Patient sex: M
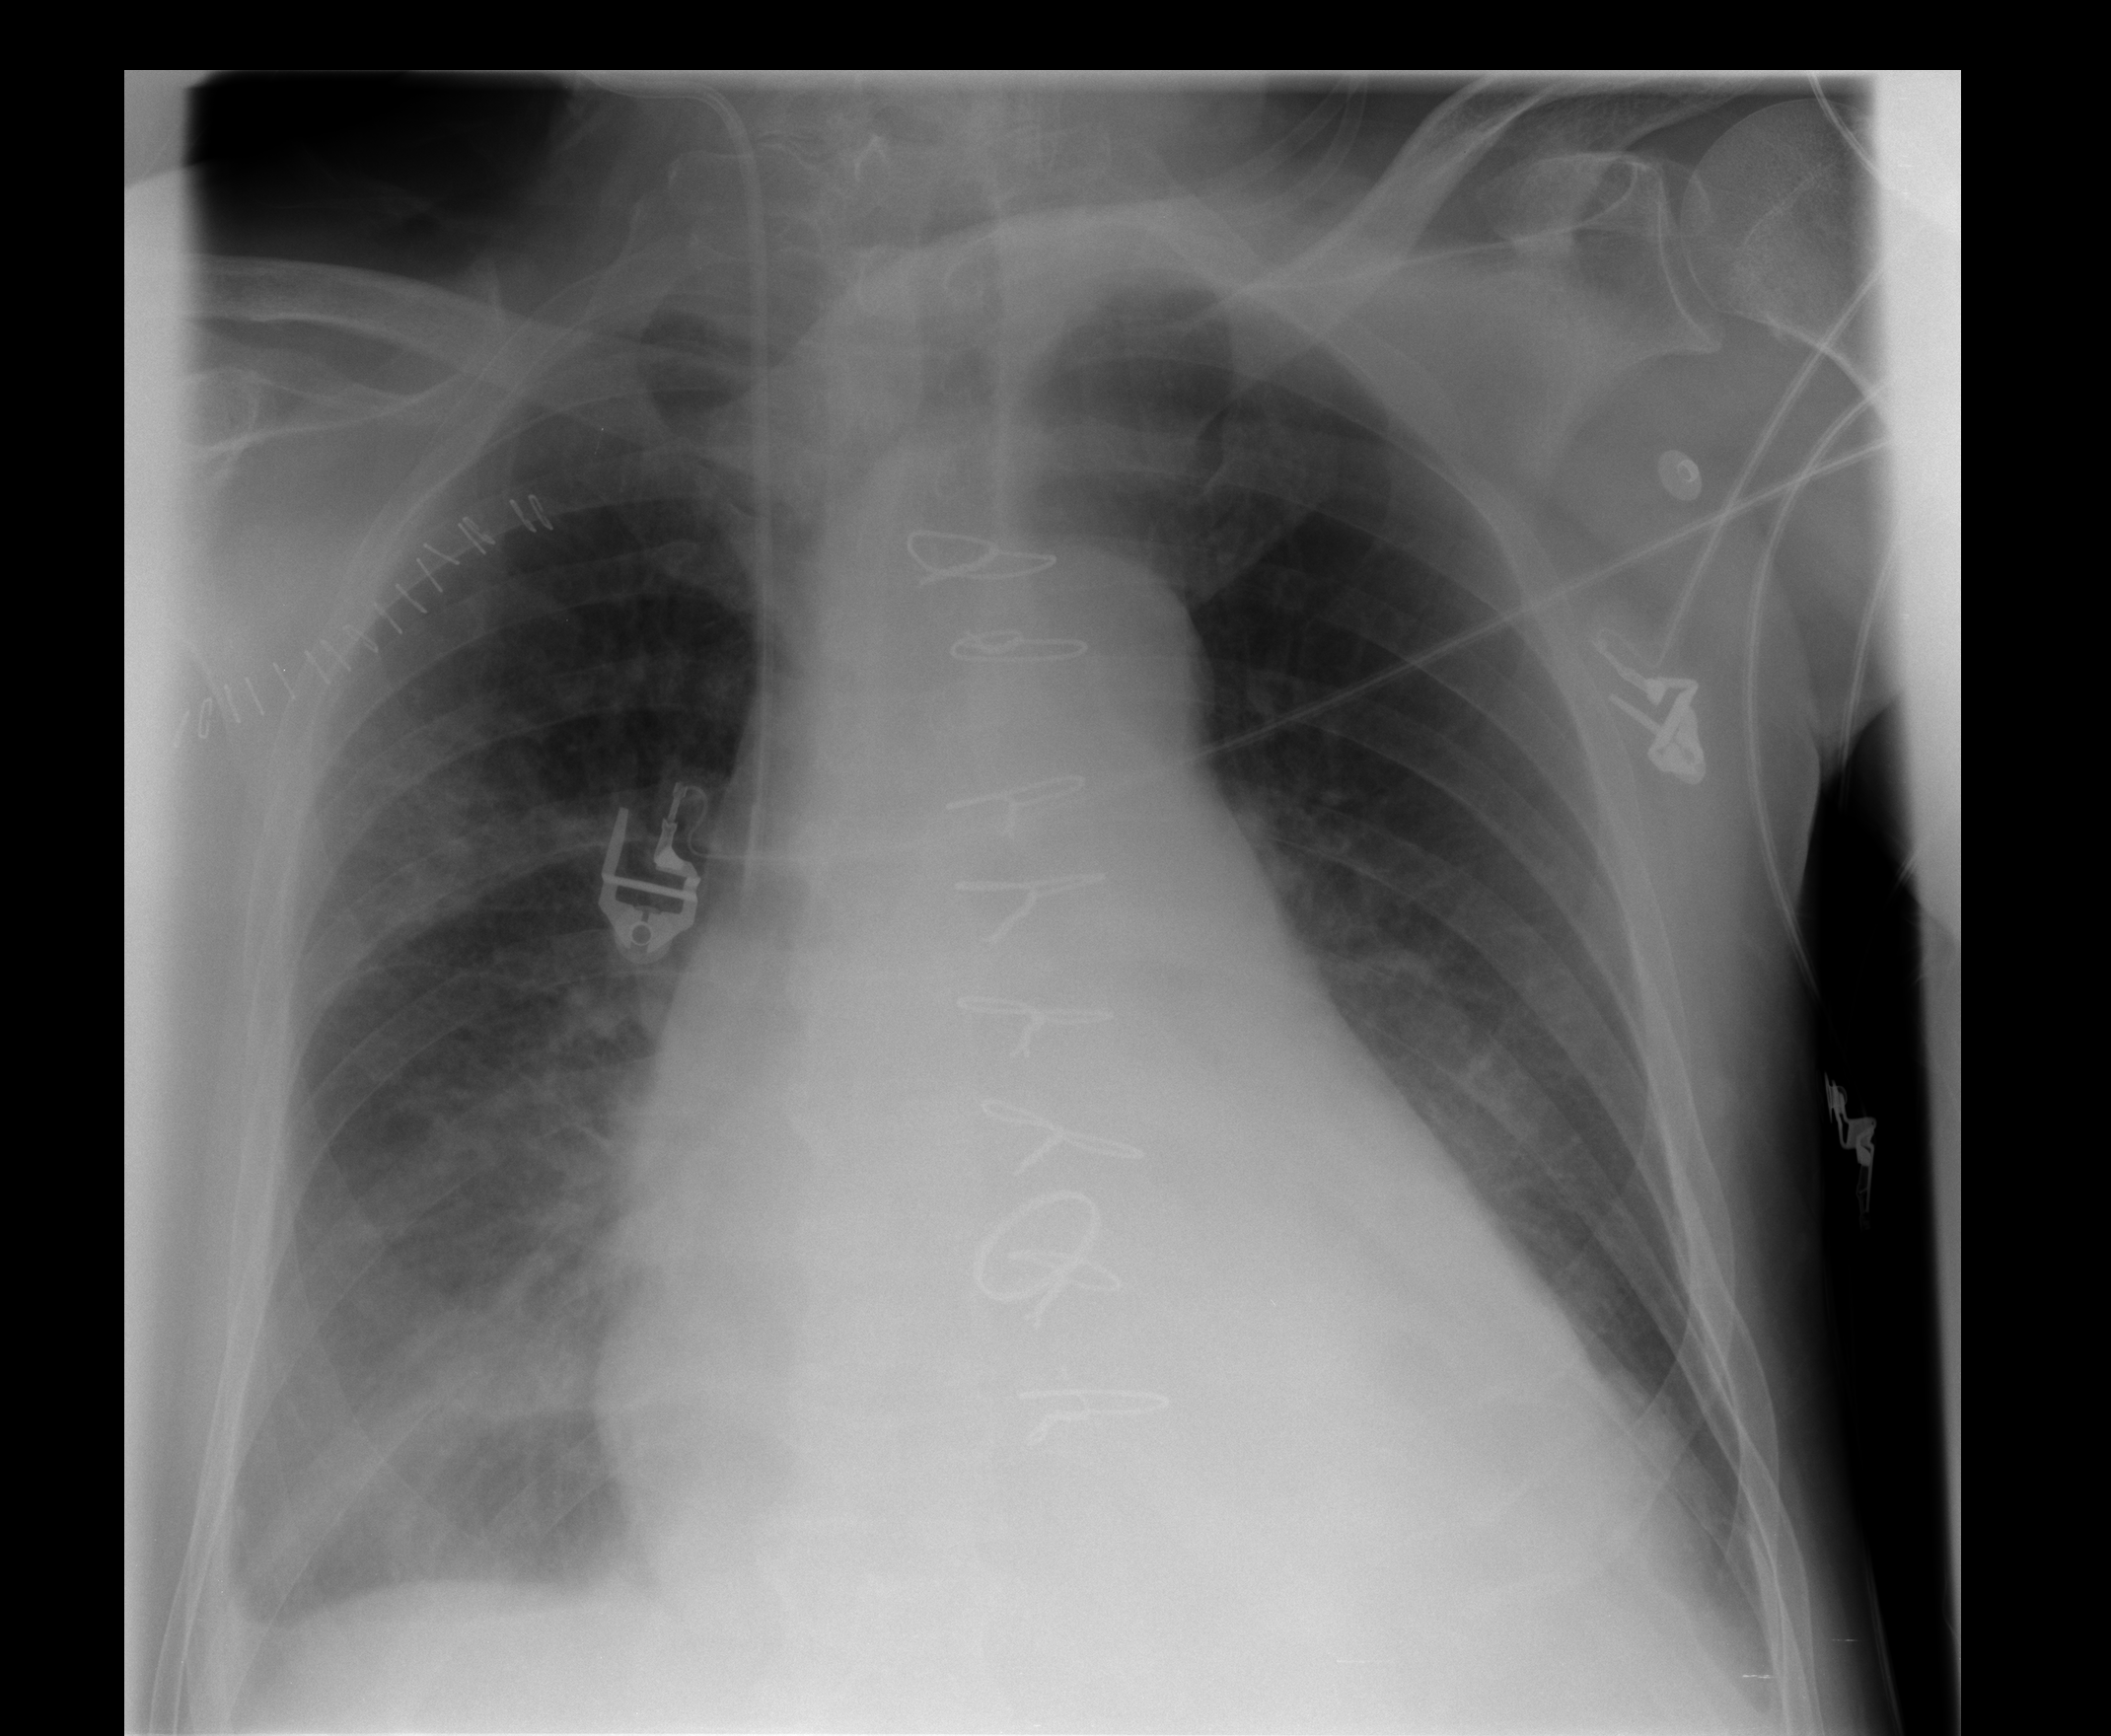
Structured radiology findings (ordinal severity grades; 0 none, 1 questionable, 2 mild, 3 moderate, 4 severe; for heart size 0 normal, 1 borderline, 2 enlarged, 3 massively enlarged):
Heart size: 2
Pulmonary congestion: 2
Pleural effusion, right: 2
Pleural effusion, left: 2
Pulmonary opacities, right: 2
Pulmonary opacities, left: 0
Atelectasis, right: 2
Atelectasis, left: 2